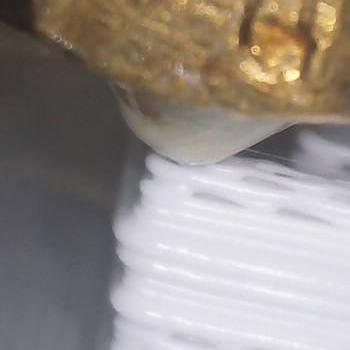
Flow rate: 49%